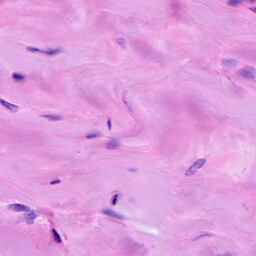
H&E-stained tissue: Breast